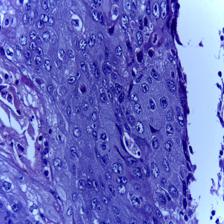
Diagnosis: OSCC